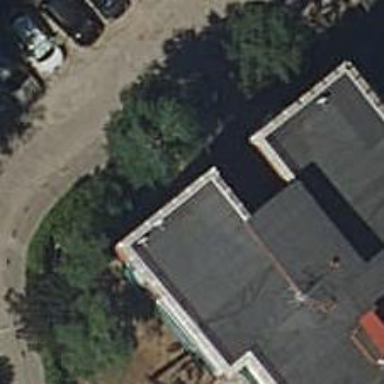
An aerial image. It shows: Kindergarten.